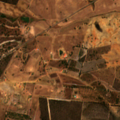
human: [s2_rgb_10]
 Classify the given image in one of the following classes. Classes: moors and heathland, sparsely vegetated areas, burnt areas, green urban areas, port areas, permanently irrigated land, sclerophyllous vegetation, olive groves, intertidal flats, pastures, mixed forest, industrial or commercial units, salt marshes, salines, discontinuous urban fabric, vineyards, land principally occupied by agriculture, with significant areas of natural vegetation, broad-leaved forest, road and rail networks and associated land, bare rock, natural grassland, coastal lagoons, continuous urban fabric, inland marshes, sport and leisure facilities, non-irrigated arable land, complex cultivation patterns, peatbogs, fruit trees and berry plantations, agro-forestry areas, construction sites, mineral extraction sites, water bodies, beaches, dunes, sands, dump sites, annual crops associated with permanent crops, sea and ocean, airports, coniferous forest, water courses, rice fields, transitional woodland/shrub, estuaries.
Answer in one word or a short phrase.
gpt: non-irrigated arable land, land principally occupied by agriculture, with significant areas of natural vegetation, transitional woodland/shrub